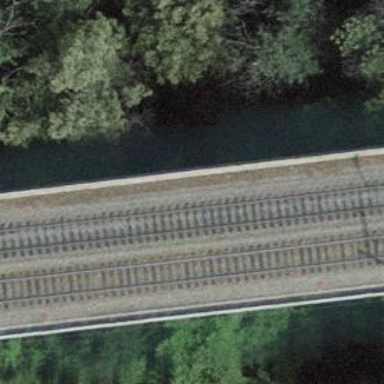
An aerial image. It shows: Bridge over railway with electrified contact lines.